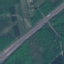
Land use / land cover class: Highway